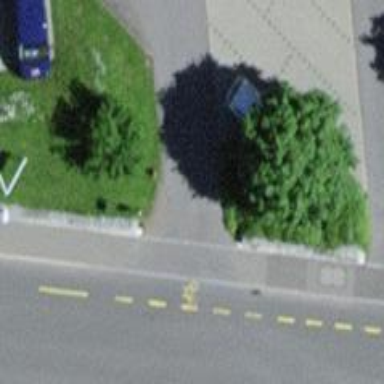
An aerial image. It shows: Bus stop with platform for public transport.